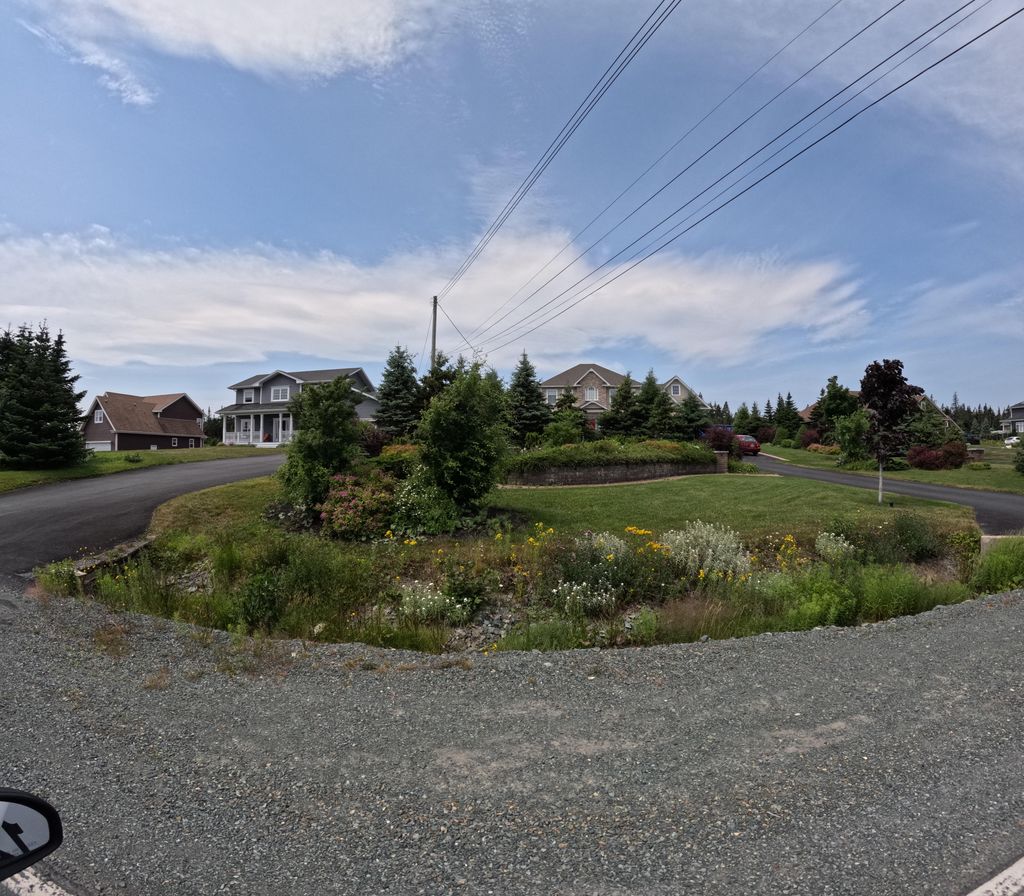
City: st_johns